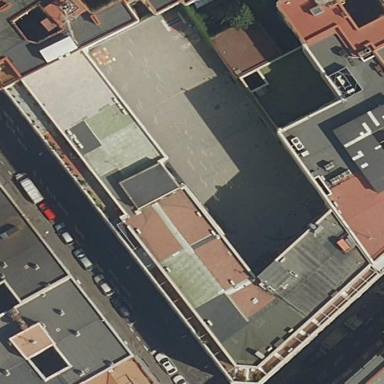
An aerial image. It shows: School.